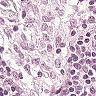
Metastatic tissue present: no